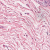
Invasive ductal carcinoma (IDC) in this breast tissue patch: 0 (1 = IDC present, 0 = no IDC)